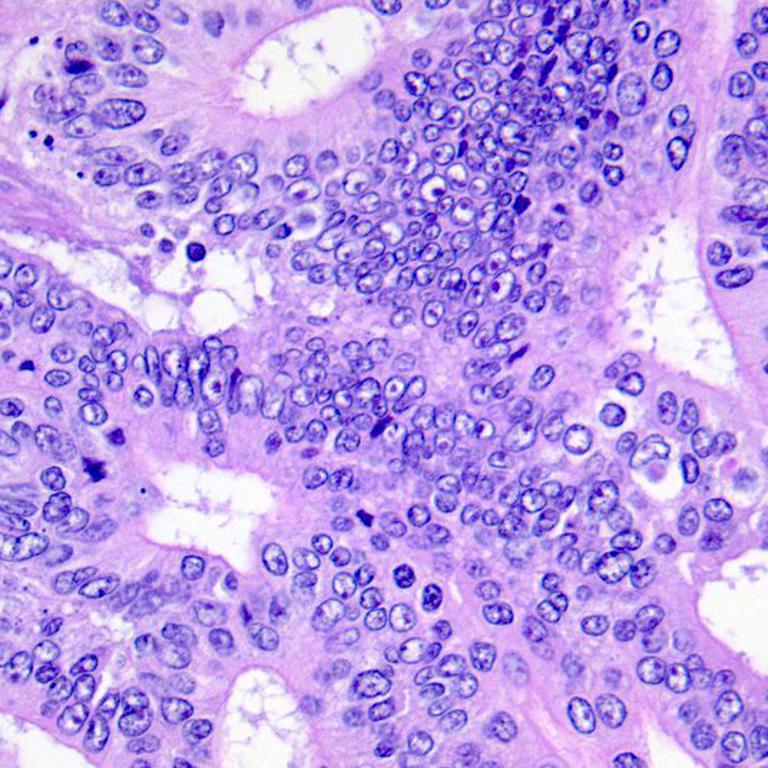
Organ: colon
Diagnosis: adenocarcinomas